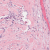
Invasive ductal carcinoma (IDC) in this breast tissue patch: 0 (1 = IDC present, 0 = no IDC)